Interaction volume radius: 10 \u00c5
Interaction volume height: 10 \u00c5
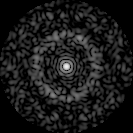
Disorder parameter: 0.811